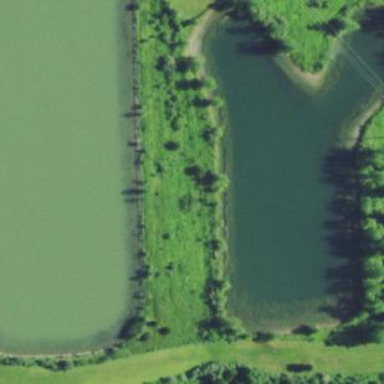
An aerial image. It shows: Peaceful pond surrounded by nature.